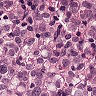
Metastatic tissue present: yes